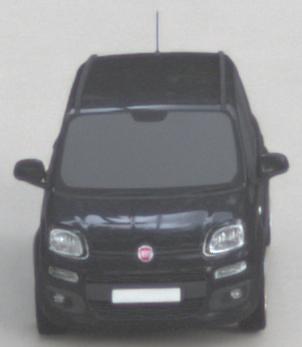
Make: Fiat
Model: Panda 1.2 8V
Detailed model: Panda (312)
Model produced from: 2013/02
Model produced until: 2013/12
Doors: 5
Color: black
Road condition: dry road
Daytime: morning or afternoon
Contrast: low contrast